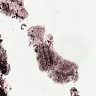
Metastatic tissue present: no